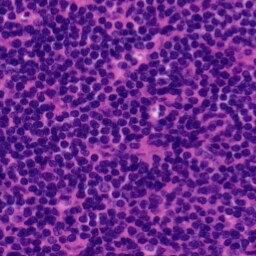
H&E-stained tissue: Tonsil